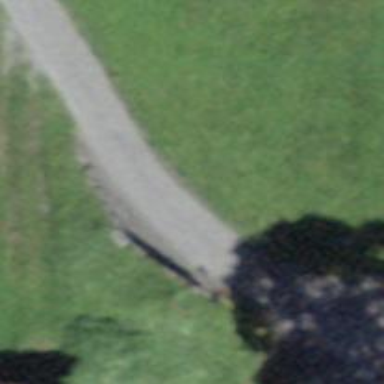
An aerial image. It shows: Retaining wall.